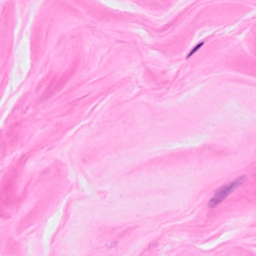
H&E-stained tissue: Breast